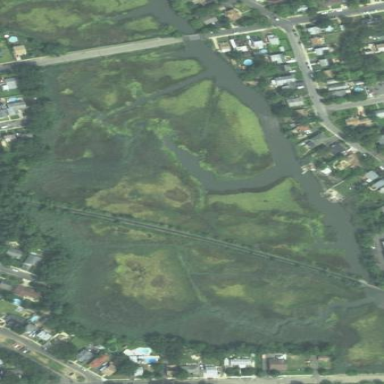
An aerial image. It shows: Marsh wetland.